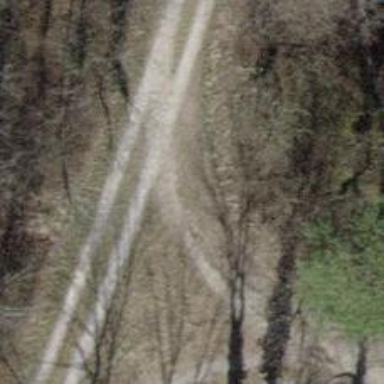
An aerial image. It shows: Track with compacted grade3 surface.